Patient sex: F
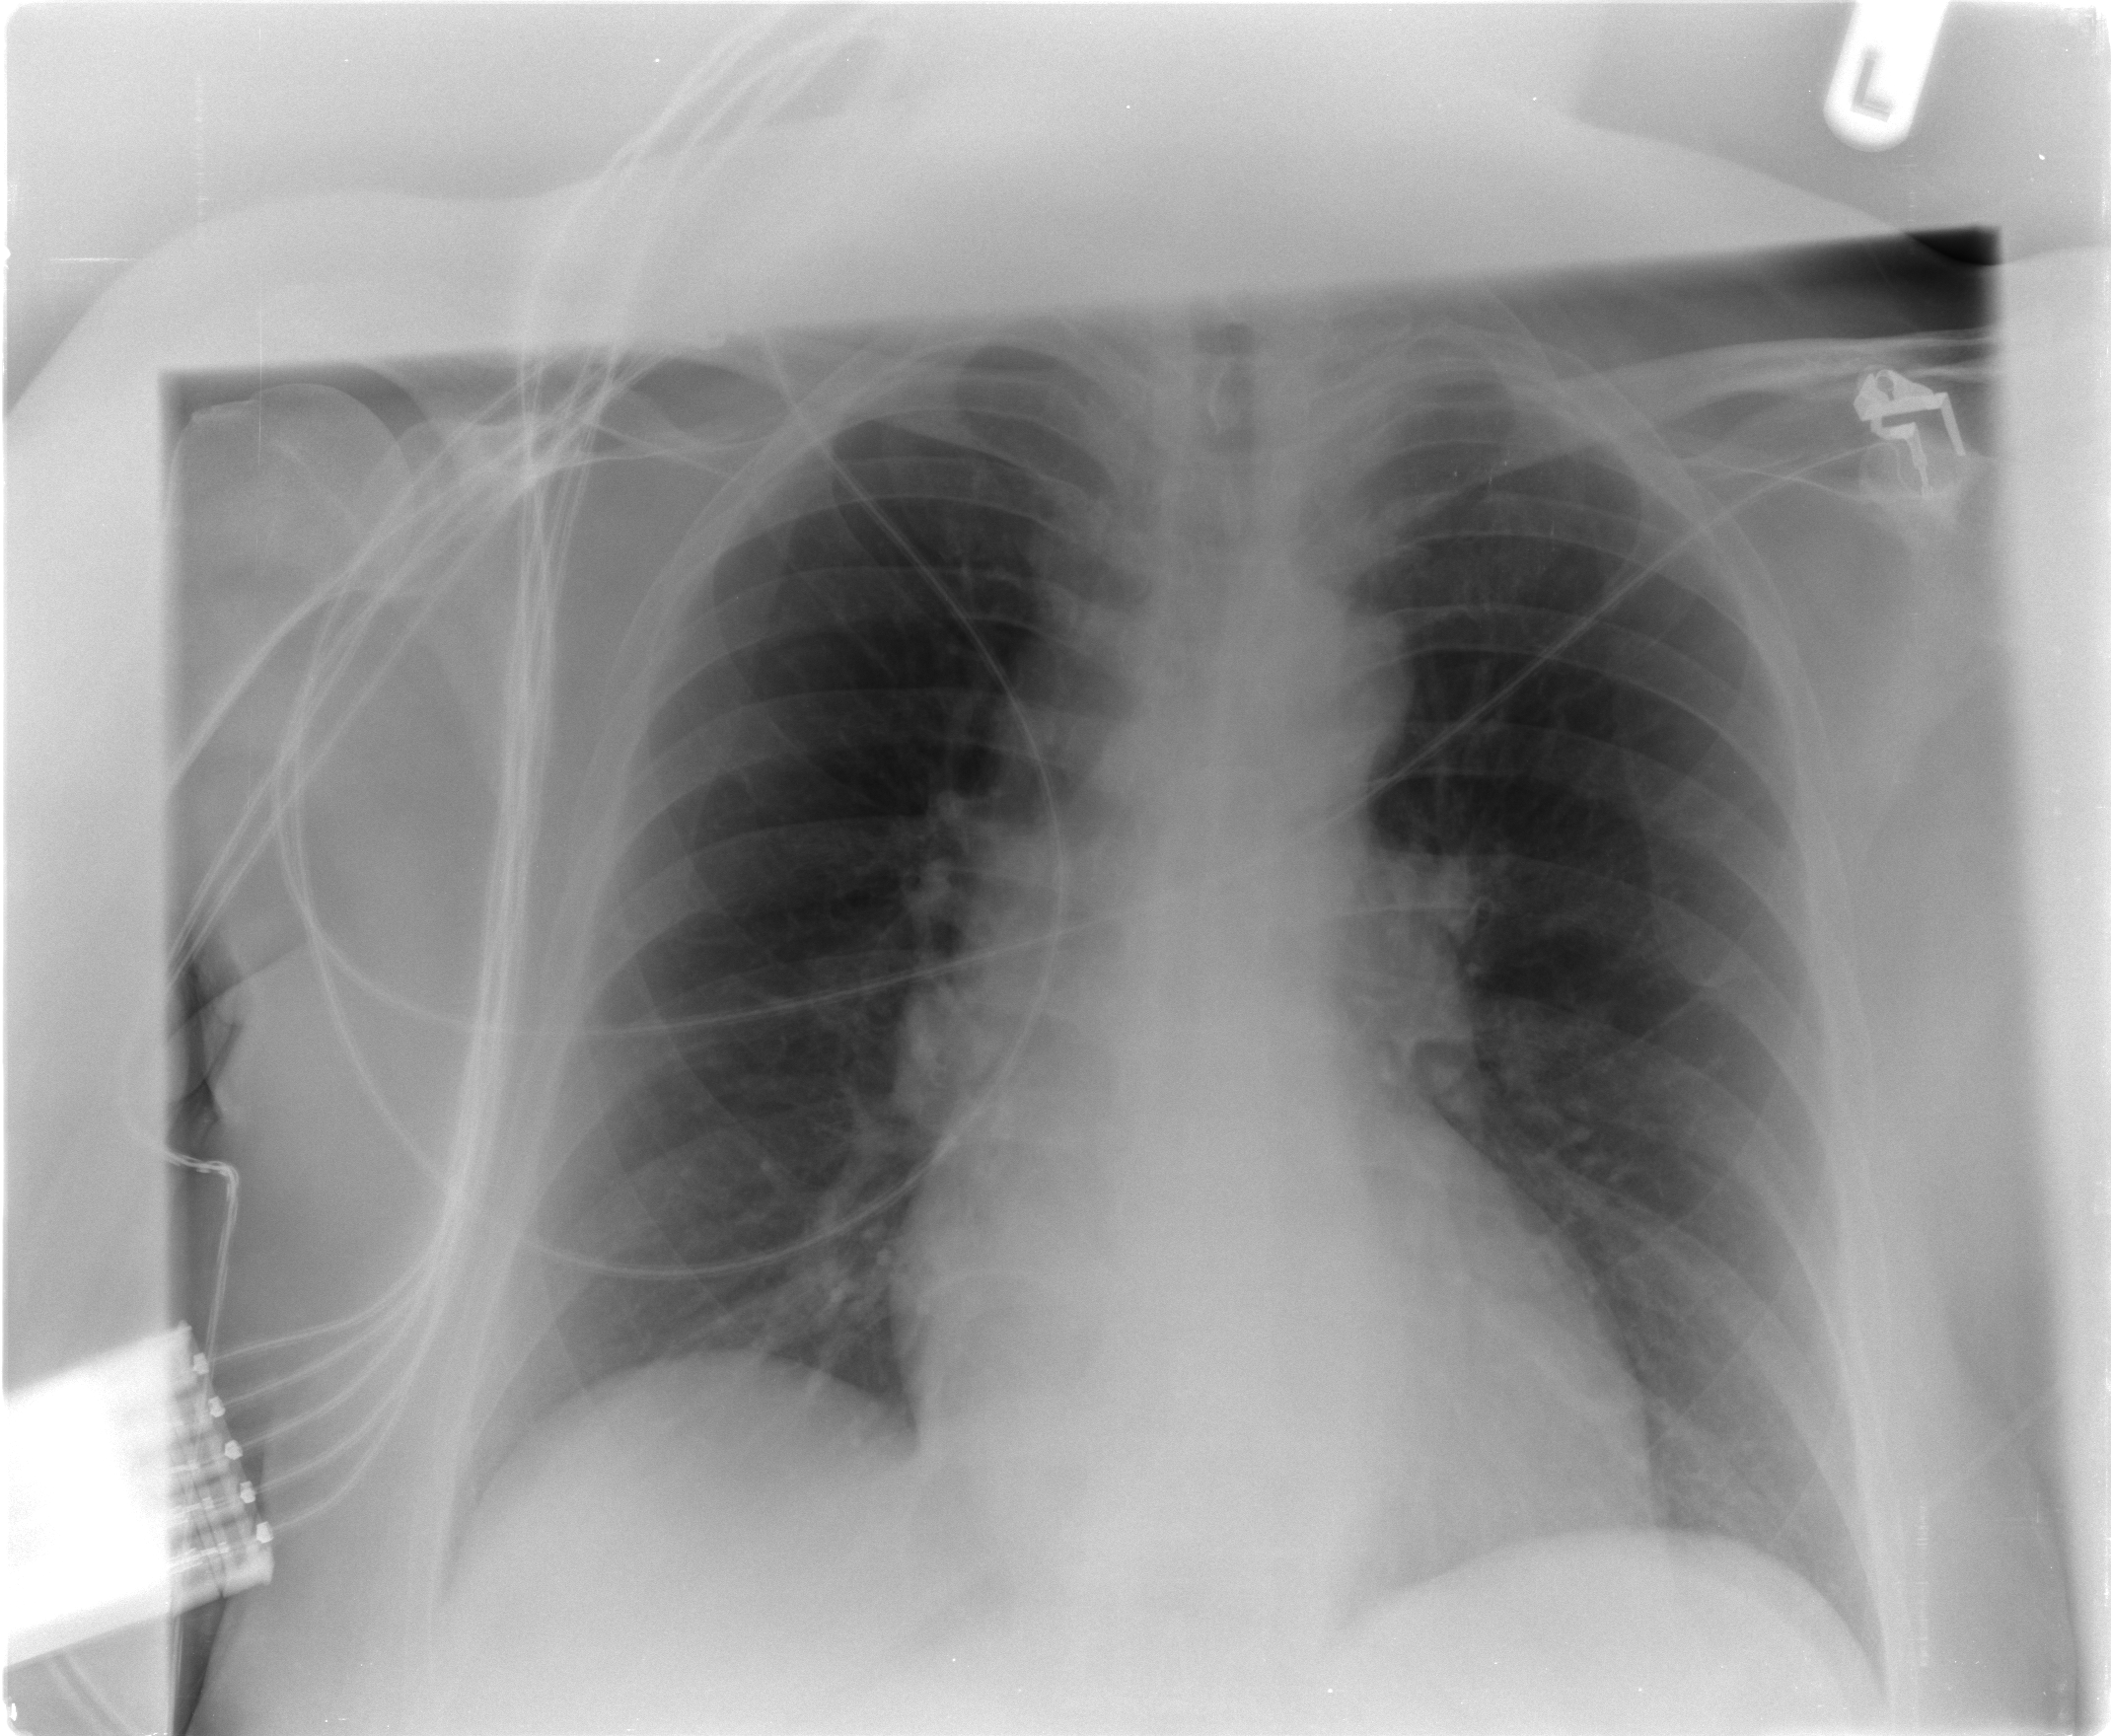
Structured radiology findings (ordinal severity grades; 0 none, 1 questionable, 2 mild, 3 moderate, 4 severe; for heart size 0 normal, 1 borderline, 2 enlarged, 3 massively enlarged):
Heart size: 0
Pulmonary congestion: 2
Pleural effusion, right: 0
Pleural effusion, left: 0
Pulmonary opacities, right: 0
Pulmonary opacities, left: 0
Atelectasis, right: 0
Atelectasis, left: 0